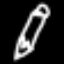
Label: pencil